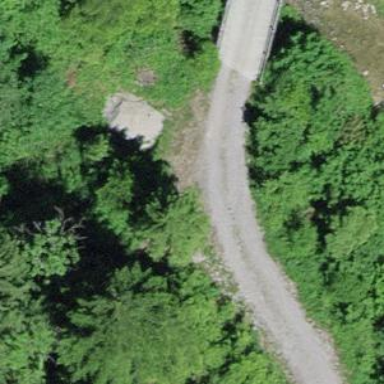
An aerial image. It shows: Well-maintained track road with grade 1 tracktype.